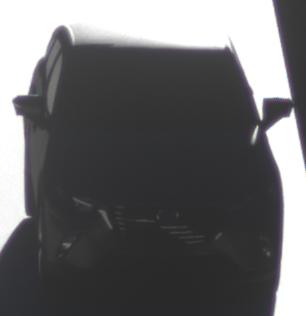
Make: Mazda
Model: CX-3 SKYACTIV-G 120
Detailed model: CX-3 (DK)
Model produced from: 2015/06
Model produced until: 2018/06
Doors: 5
Color: gray
Road condition: dry road
Daytime: sunrise or sunset
Contrast: high contrast